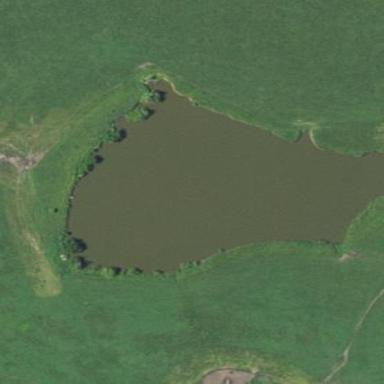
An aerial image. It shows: Peaceful pond surrounded by nature.